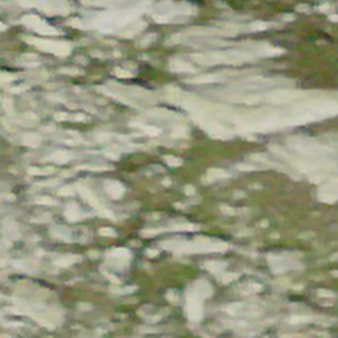
Label: other